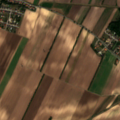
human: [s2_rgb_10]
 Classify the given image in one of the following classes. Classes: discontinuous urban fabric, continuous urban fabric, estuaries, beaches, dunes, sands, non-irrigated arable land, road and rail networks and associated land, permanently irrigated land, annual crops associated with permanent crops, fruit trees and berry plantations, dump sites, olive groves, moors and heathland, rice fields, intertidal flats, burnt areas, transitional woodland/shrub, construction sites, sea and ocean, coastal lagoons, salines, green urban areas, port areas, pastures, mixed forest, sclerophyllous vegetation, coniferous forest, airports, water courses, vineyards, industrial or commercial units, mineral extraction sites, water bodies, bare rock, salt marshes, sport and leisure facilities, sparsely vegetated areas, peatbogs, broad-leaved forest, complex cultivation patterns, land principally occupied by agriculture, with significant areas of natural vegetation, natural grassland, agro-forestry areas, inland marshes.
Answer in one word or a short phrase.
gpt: discontinuous urban fabric, non-irrigated arable land, land principally occupied by agriculture, with significant areas of natural vegetation